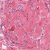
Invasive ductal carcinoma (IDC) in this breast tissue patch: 0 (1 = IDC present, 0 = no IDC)